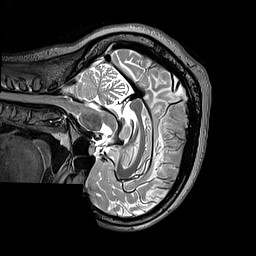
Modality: T2w
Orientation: sagittal
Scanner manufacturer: siemens
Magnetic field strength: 3 T
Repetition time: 3.2 s
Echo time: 0.406 s